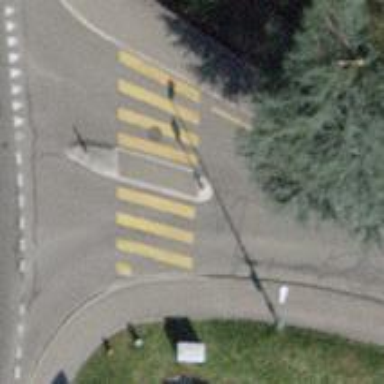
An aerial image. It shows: Zebra crossing with pedestrian island.